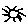
Label: sun